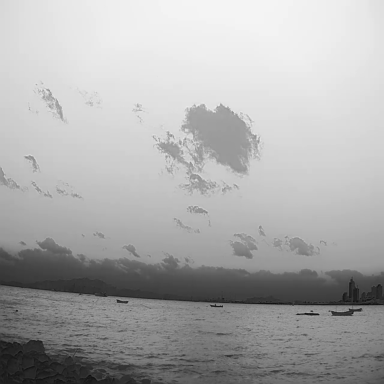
There are four bulk_carriers in the infrared image.